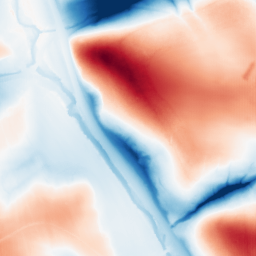
Category: classical
Decomposition family: gaussian_anisotropic
Decomposition parameters: sigma_x: 10
sigma_y: 50
Upsampling method: fft_zeropad
Upsampling parameters: scale: 2
Upsampling scale: 2